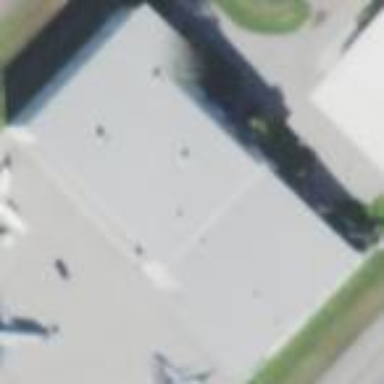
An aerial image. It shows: Building that is hangar at the airport.